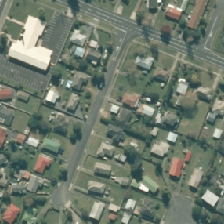
Land cover: urban_build_up